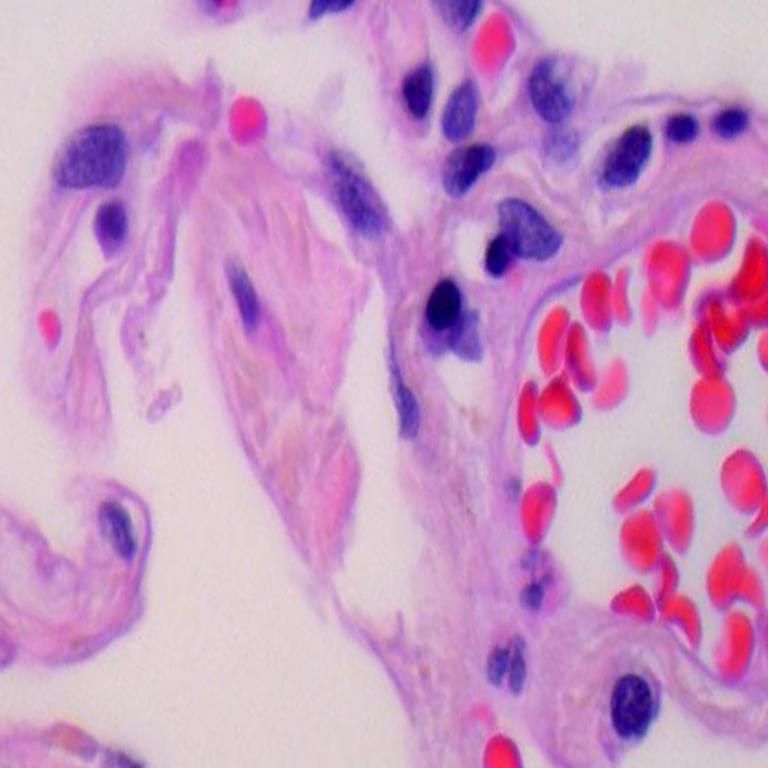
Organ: lung
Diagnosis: benign